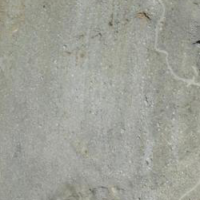
EUNIS habitat code: 48
Species observed at this site:
Saxifraga exarata